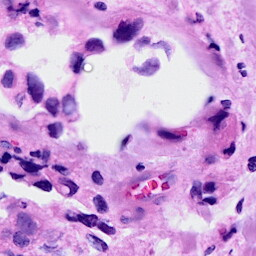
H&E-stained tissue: Breast